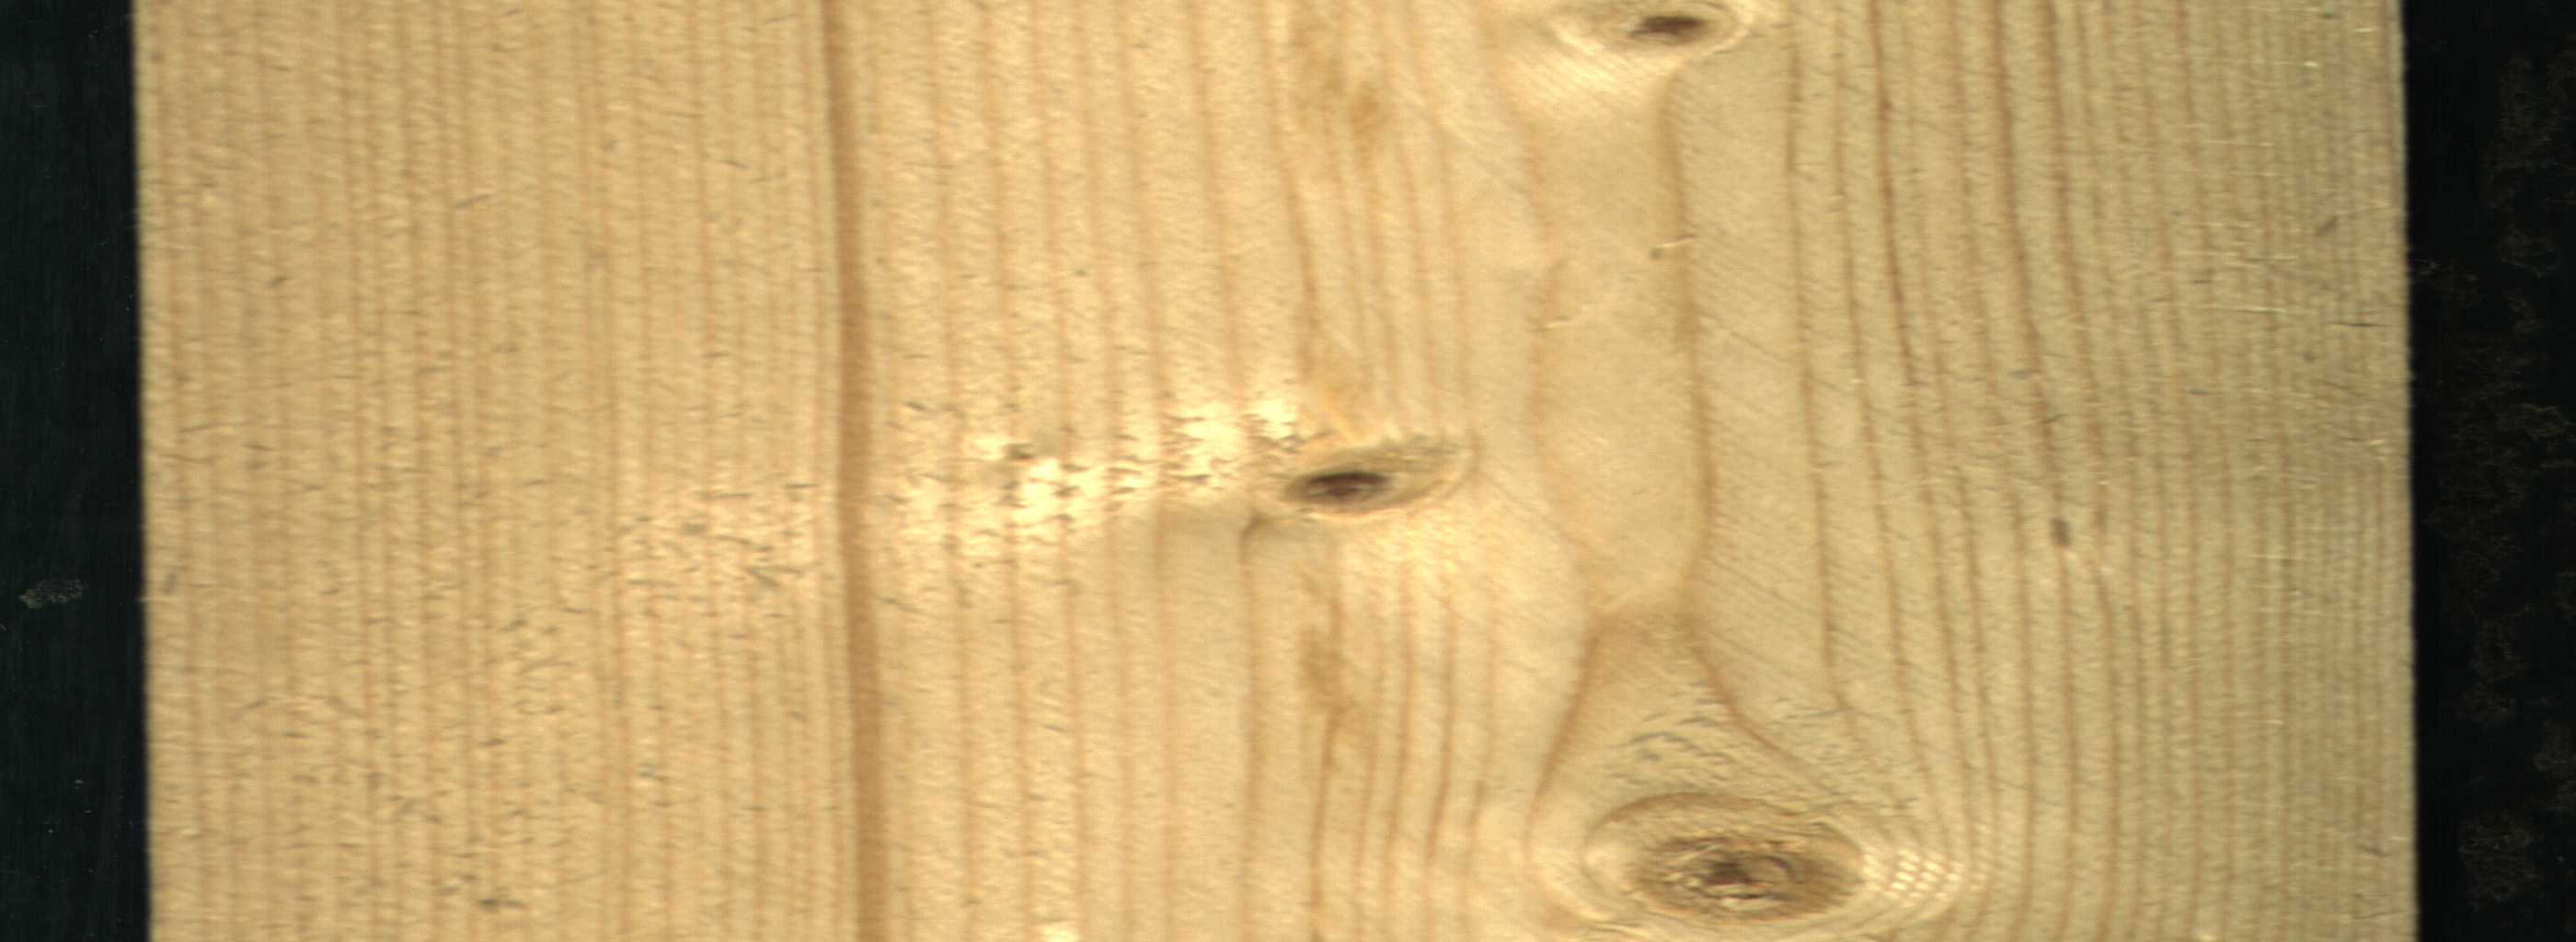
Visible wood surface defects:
Live_Knot
Live_Knot
Live_Knot